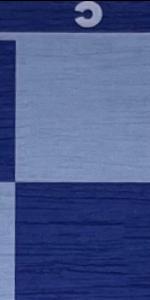
Label: Empty